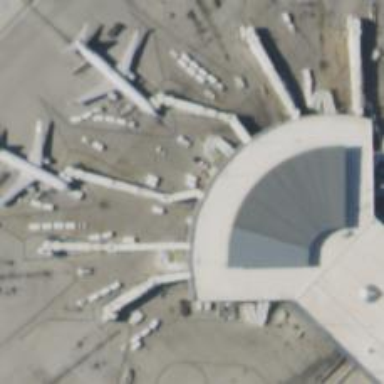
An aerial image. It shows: Airport gate.